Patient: sex M, age 47
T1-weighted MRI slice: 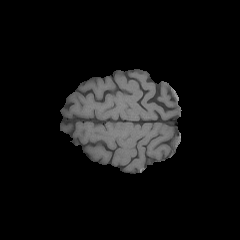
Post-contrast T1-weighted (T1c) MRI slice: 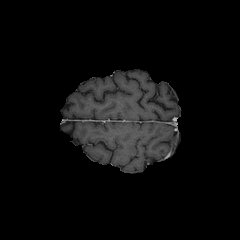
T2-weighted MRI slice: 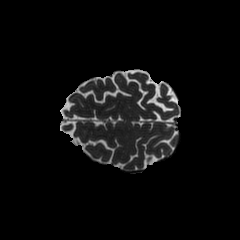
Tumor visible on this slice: no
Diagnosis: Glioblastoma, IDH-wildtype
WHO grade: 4